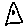
Label: triangle